Question: Can I yo please take a look at <URL> and let me know how I can get rid of the grey background color on click and after click on the button? I tried this by doing
'''
.btn-hallow:hover{
background: none;
color: aliceblue;
}
.btn-hallow.active:focus{
background: none;
}
.btn-hallow:active:focus{
background: none;
}
'''
but still getting the grey background as:

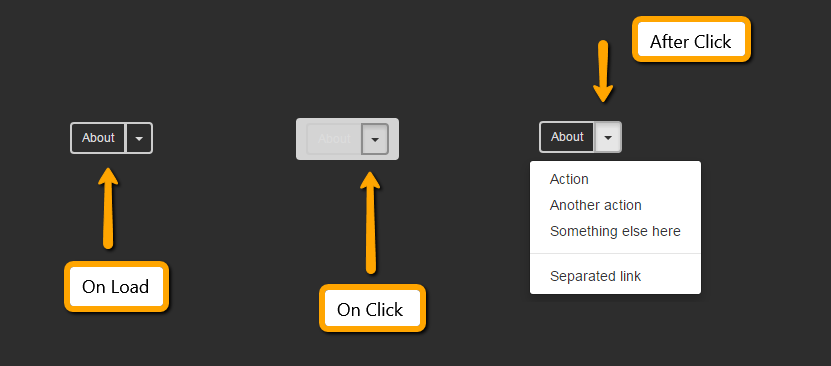
Answer: Get rid of 'btn-default' from your 'btn-group'